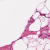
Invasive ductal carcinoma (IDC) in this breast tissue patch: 0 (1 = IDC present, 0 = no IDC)